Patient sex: M
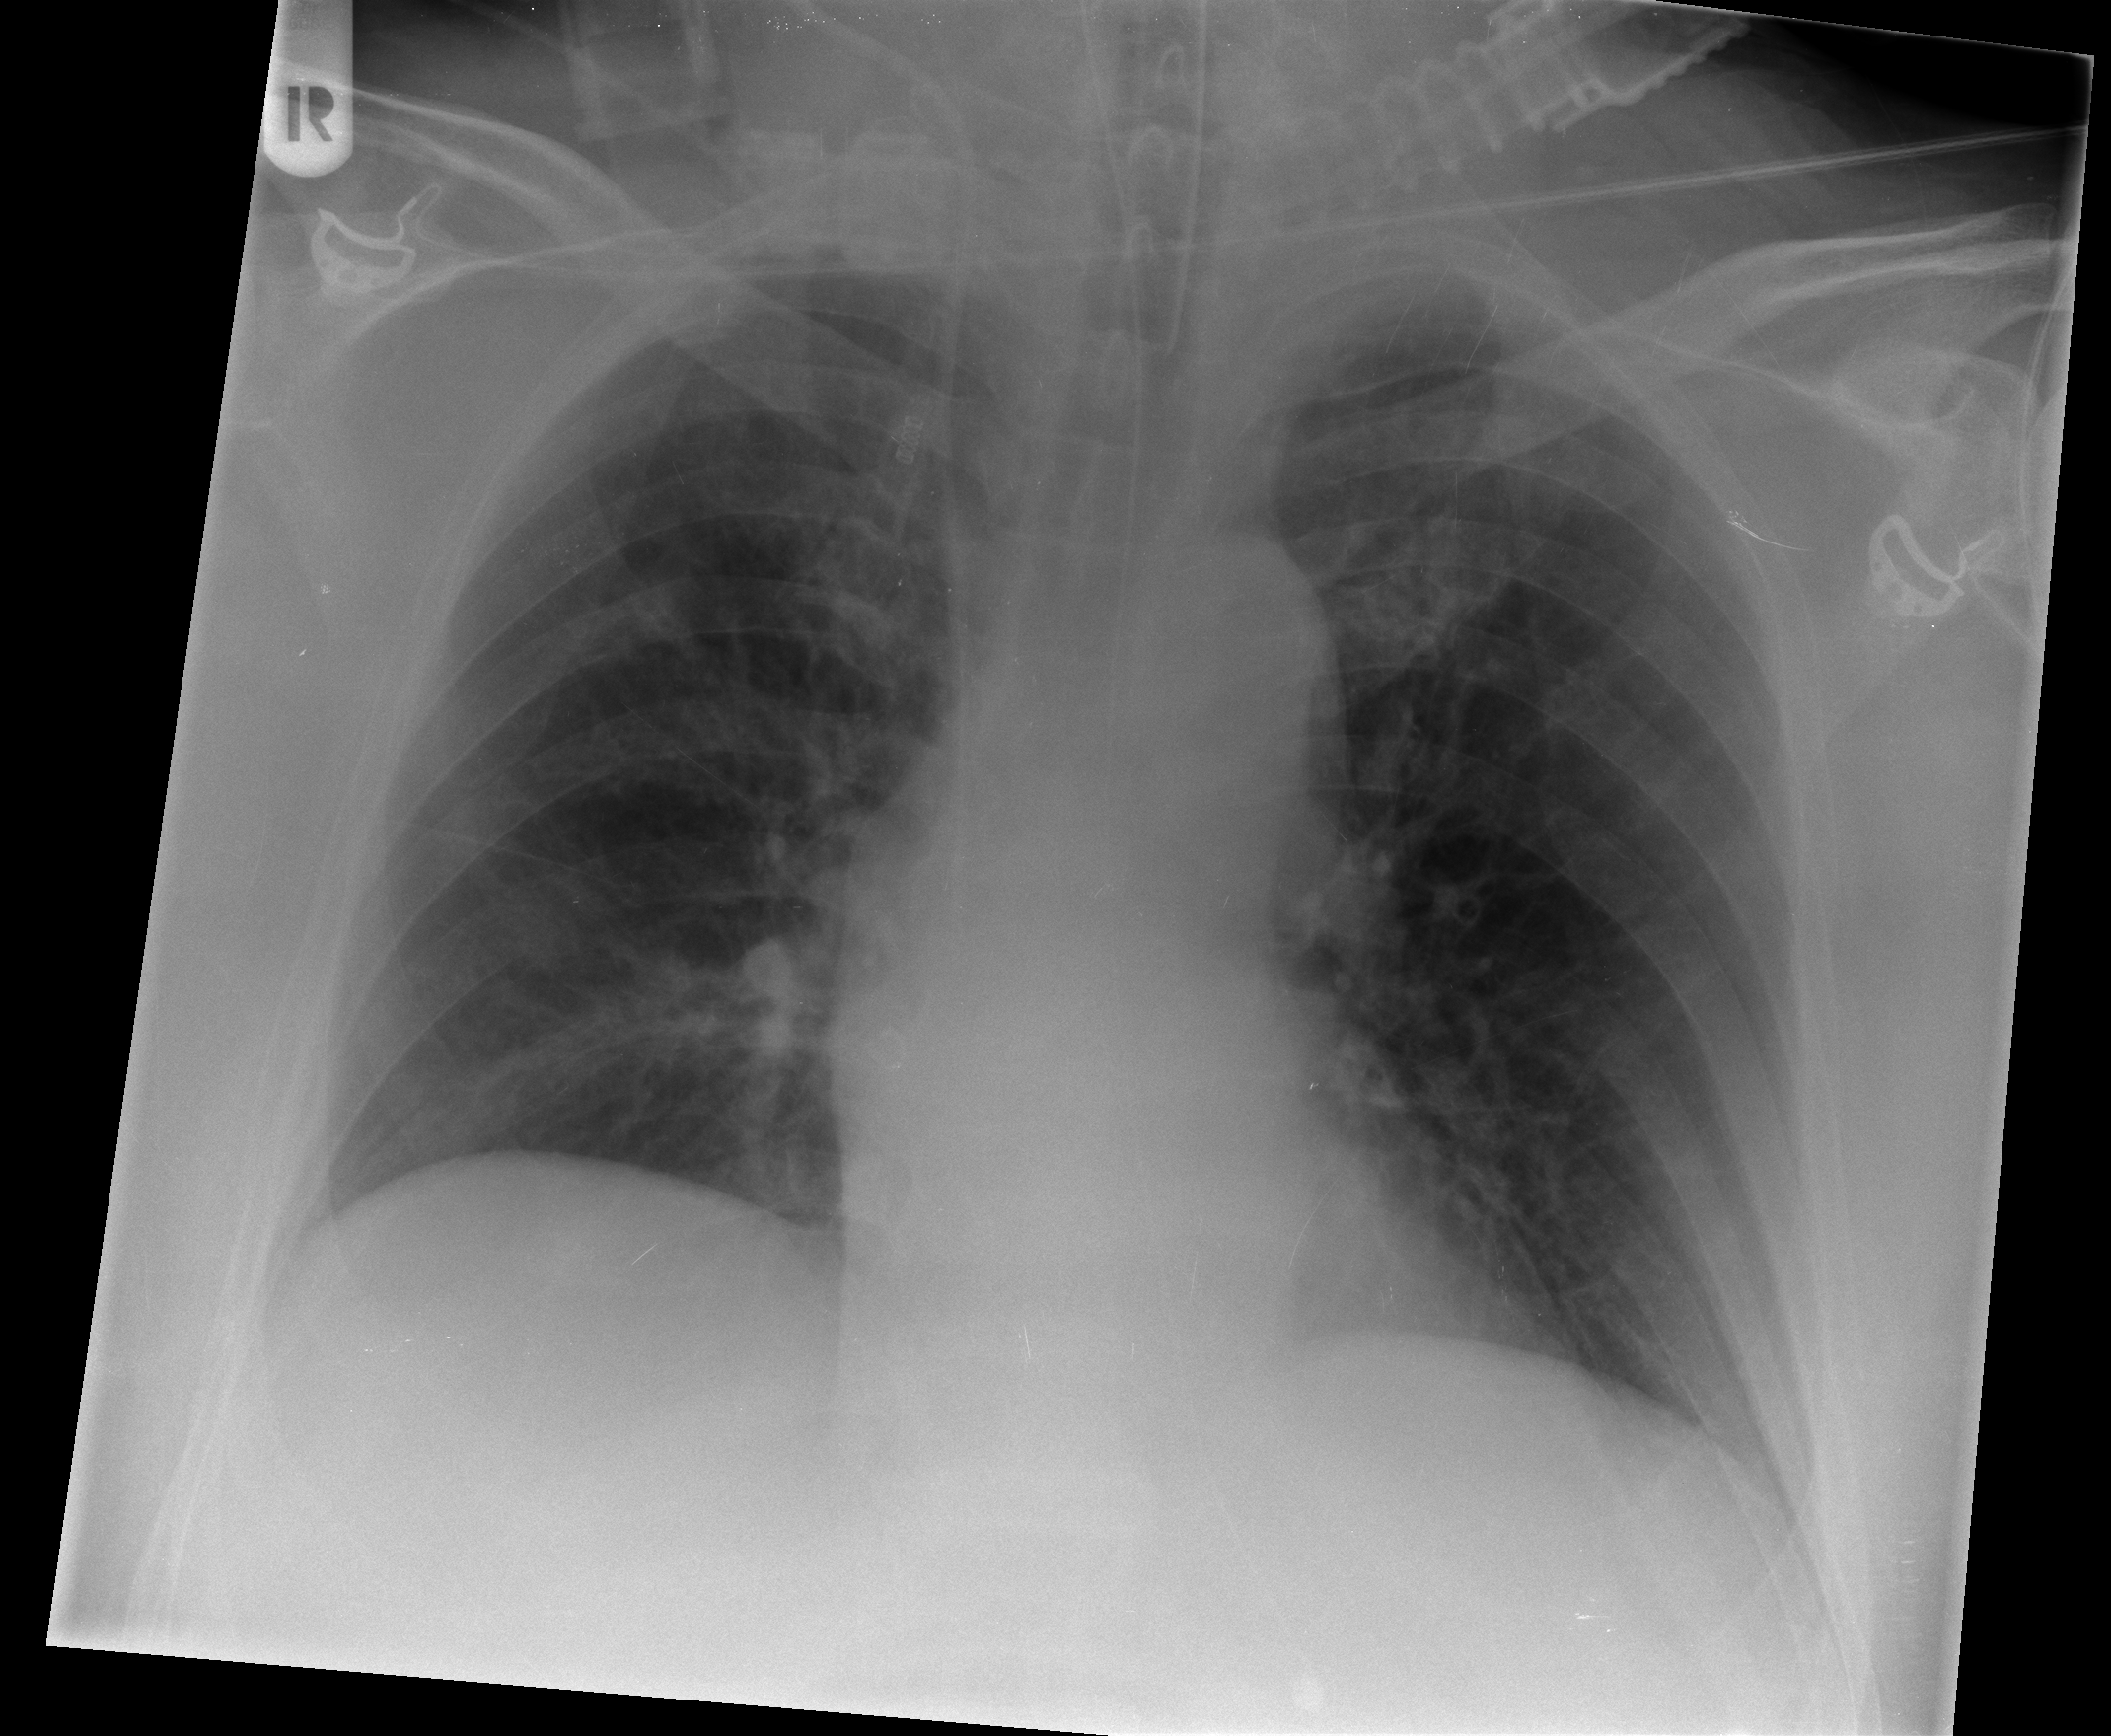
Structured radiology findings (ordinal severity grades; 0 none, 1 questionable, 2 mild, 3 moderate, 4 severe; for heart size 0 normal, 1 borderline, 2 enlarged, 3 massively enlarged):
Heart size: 0
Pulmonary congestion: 0
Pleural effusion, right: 0
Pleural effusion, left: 0
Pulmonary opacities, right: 0
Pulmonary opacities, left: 0
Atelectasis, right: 2
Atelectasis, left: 0